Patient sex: M
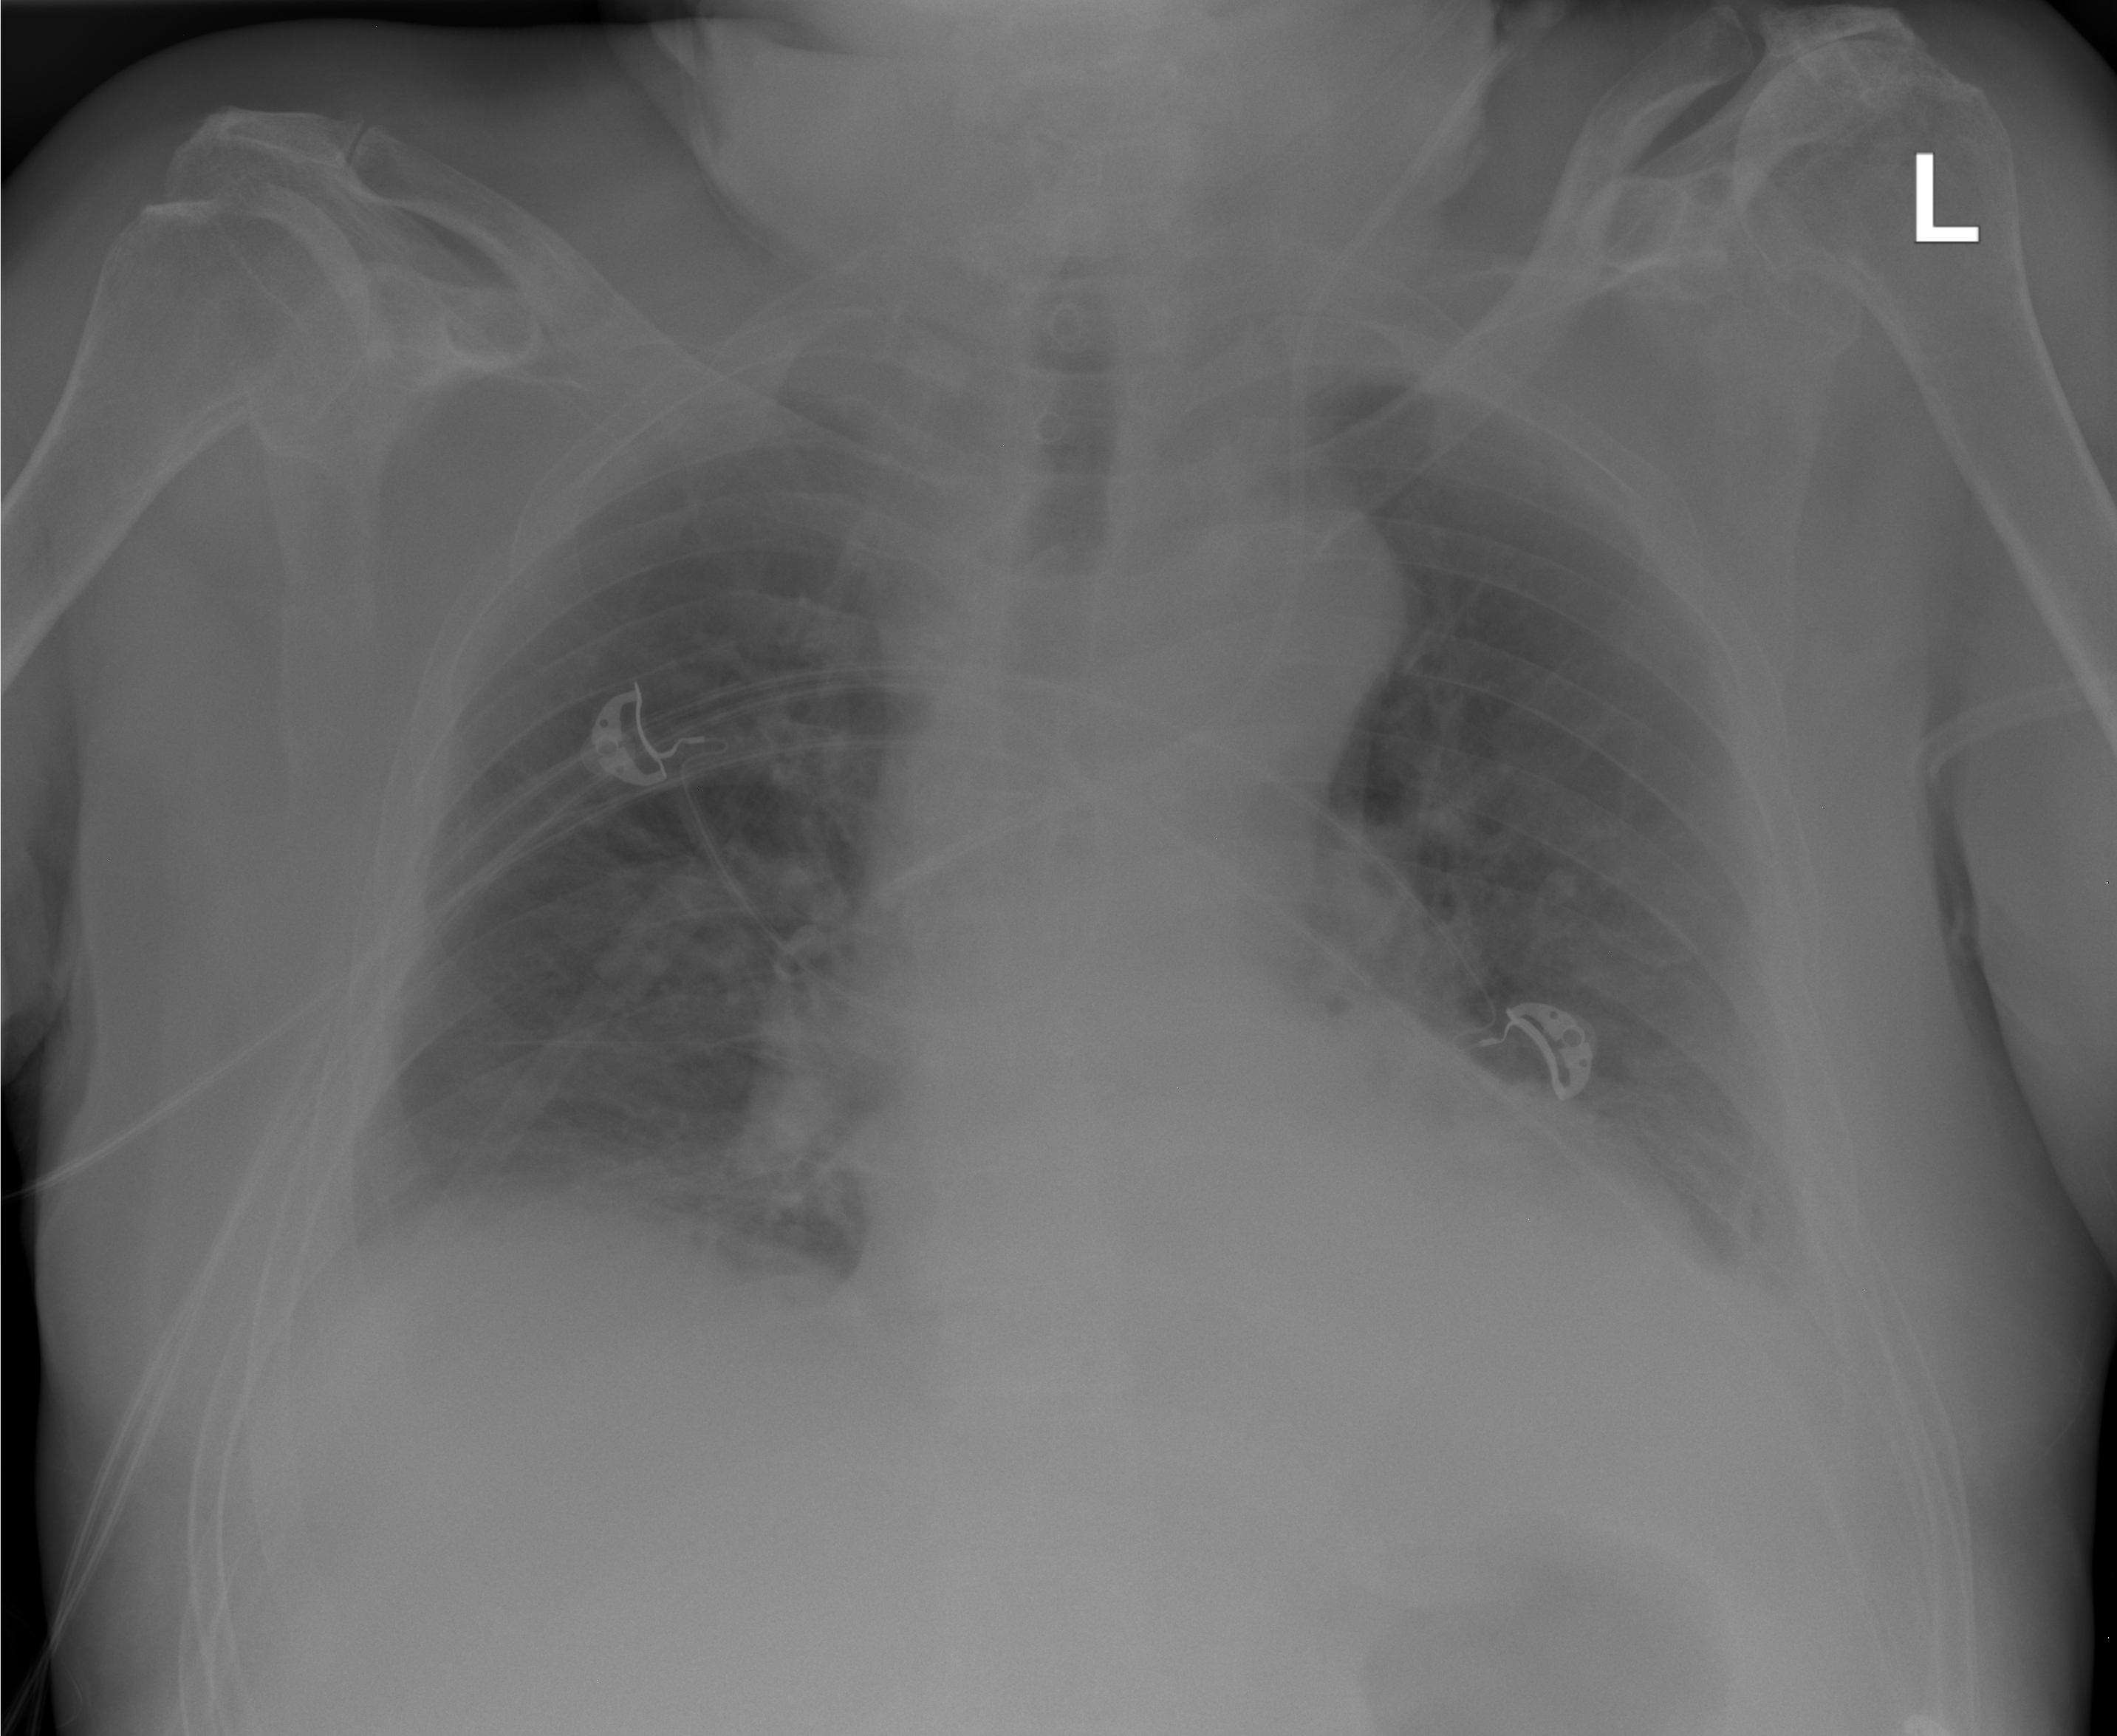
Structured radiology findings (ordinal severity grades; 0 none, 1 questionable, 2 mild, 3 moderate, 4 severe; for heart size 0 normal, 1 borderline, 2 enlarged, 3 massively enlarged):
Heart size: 2
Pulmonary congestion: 0
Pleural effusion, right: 1
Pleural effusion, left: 2
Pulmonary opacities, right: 0
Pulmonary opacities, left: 0
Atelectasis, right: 1
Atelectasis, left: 2